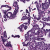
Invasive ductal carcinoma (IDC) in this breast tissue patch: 1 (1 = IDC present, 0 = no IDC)